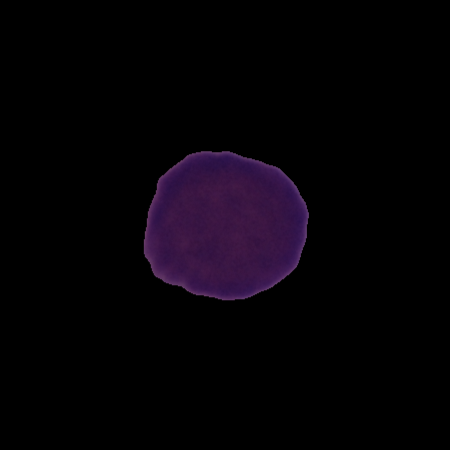
Label: cancer